Question: Apple's <URL> is pretty well written and precise, but I wonder for its diagram it has:
(mine is the current revision 2011-09-28)

In the diagram, after the 'alloc' and 'init', the reference count (or the retain count) is 1, which is the basic memory management rule. After the 'retain', the reference count is now 2. And then Class C sends a 'copy' message to the object, and after that, the object still has a reference count of 2. The new object has a reference count of 1.
So far this conforms to the rules, but next, on the top of the diagram, Class A sends a 'release' message to the object, and the reference count should be a 1? The diagram has a 2 instead. Then Class B also sends a 'release' message to the object, and the reference count now should be 0. The diagram shows a 1 instead. Is this correct, or maybe there is a different way to read the diagram, or maybe some concept is not correct above?
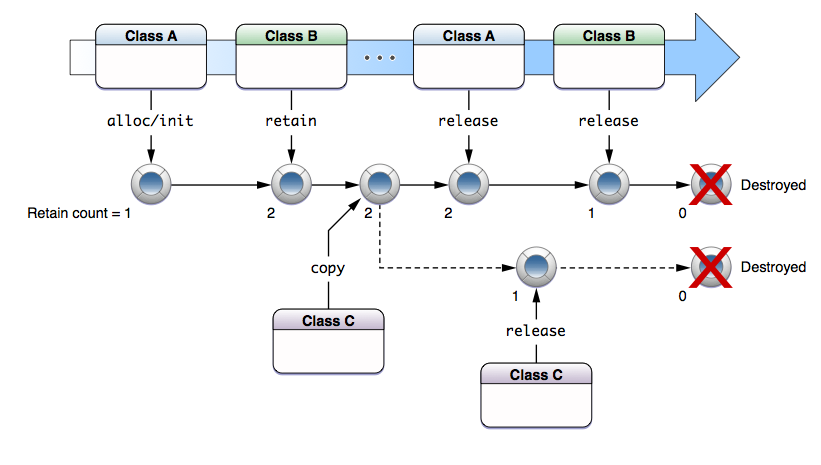
Answer: I think the diagram is a little misleading in two ways. One is that for the alloc and retain steps, the associated counts are what happens as a result of the operation. At the release steps, however, the counts appear to be the state before the operation. That's all that makes sense to me because there no "Destroyed" method to cause a 1-to-0 transition.
The other misleading part is, I don't think the retain count ever truly goes to zero and I've seen people get confused by believing that it does.